【题型】解答题　【知识点】立体几何　【难度】easy
已知过球面上三点$A$，$B$，$C$的截面到球心的距离等于球半径的一半，且$AC=BC=6$，$AB=4$，求球面面积与球的体积；
【解答】
\noindent 【解析】如图，设球心为$O$，球半径为$R$，作$OO_1\perp$平面$ABC$于点$O_1$，

由于$OA=OB=OC=R$，则$O_1$是$\triangle ABC$的外心，
设$M$是$AB$的中点，由于$AC=BC$，则$O_1\in CM$。
设$O_1M=x$，易知$O_1M\perp AB$，
则$O_1A=\sqrt{2^2+x^2}$，$O_1C=CM-O_1M=\sqrt{6^2-2^2}-x$。
又$O_1A=O_1C$，$\therefore\sqrt{2^2+x^2}=\sqrt{6^2-2^2}-x$，
解得$x=\dfrac{7\sqrt{2}}{4}$.$\therefore O_1A=O_1B=O_1C=\dfrac{9\sqrt{2}}{4}$。
在$\text{Rt}\triangle OO_1A$中，$O_1O=\dfrac{R}{2}$，$\angle OO_1A=90^\circ$，$OA=R$，
由勾股定理得$\left(\dfrac{R}{2}\right)^2+\left(\dfrac{9\sqrt{2}}{4}\right)^2=R^2$，解得$R=\dfrac{3\sqrt{6}}{2}$，
则$S_{\text{球}}=4\pi R^2=54\pi$，$V_{\text{球}}=\dfrac{4}{3}\pi R^3=27\sqrt{6}\pi$。
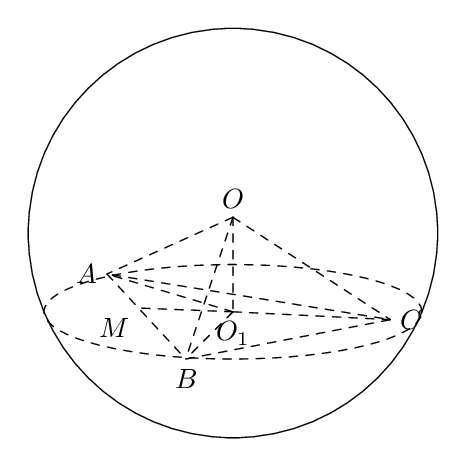